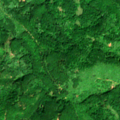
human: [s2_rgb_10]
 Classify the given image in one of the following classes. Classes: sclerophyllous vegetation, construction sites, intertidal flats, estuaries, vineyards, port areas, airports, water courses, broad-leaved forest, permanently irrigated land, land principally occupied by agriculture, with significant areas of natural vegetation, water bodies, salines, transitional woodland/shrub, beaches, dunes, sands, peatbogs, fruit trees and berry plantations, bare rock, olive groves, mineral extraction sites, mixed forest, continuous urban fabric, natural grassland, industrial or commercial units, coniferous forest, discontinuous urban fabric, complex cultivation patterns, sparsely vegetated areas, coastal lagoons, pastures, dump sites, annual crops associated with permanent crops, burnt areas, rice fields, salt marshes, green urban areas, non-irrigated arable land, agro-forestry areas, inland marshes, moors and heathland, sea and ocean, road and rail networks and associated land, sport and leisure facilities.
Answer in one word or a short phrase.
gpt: broad-leaved forest, transitional woodland/shrub